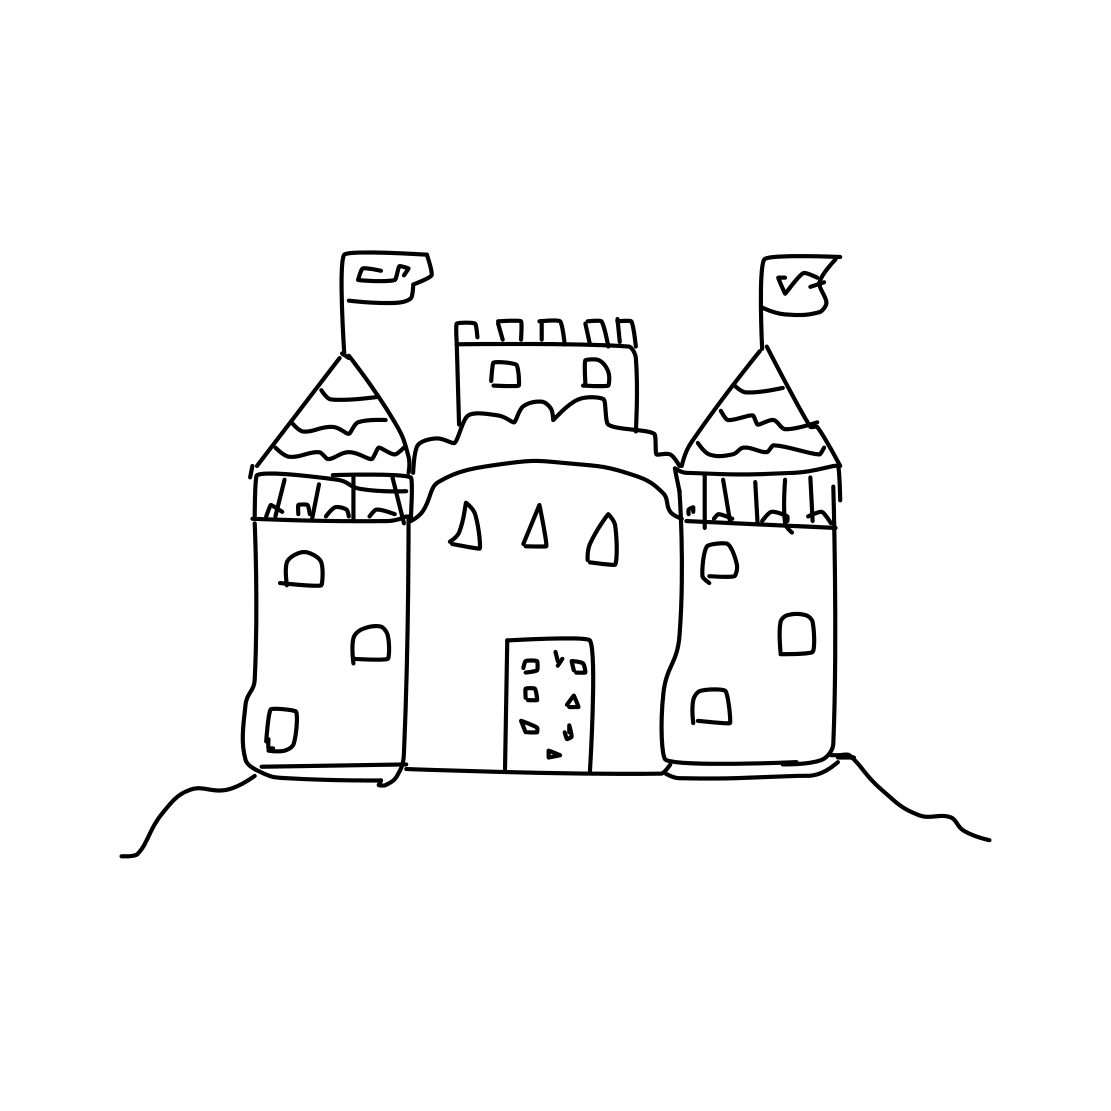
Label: castle